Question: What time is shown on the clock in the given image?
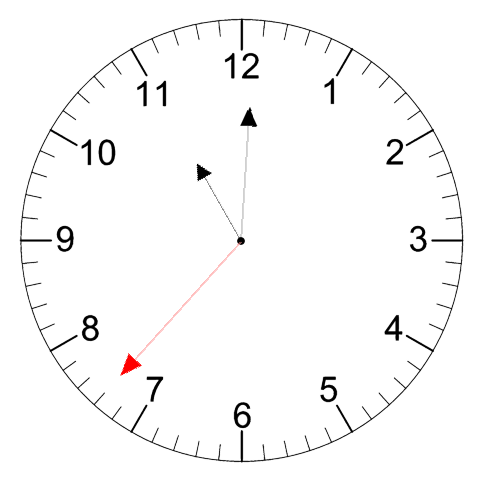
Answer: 11:00:37